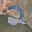
Label: 2